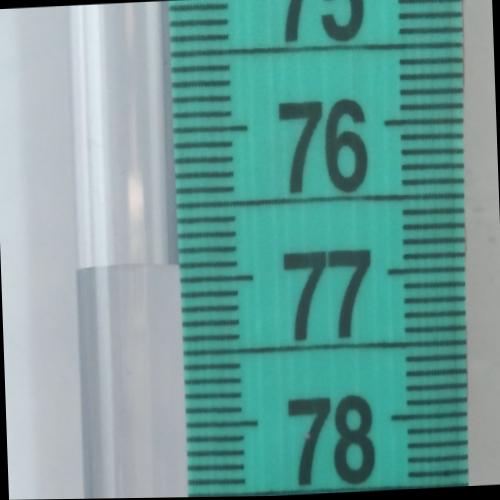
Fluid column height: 76.9 cm